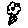
Label: flower